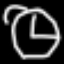
Label: clock